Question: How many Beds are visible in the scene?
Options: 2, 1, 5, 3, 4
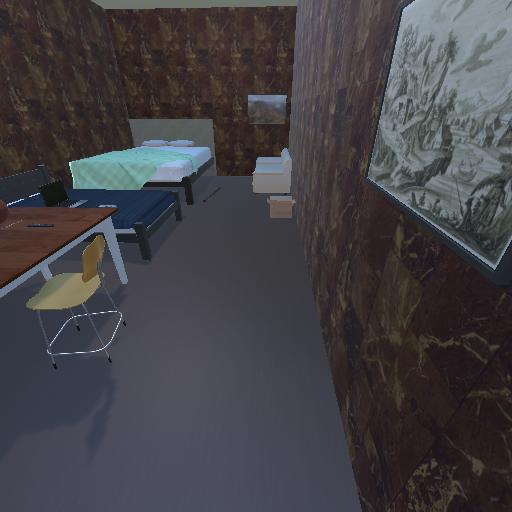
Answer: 2